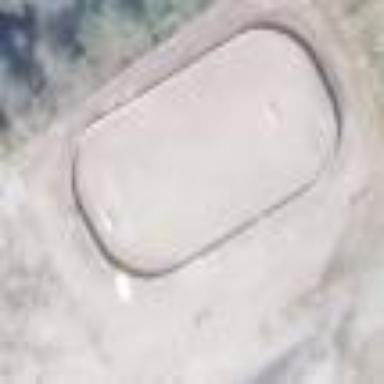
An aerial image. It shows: Ice rink in leisure land.